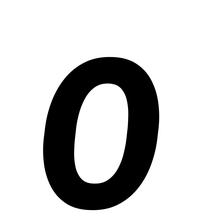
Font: Roboto-Italic_Condensed_Medium_Italic